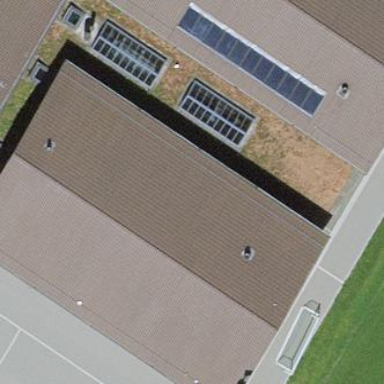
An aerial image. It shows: Part of building.